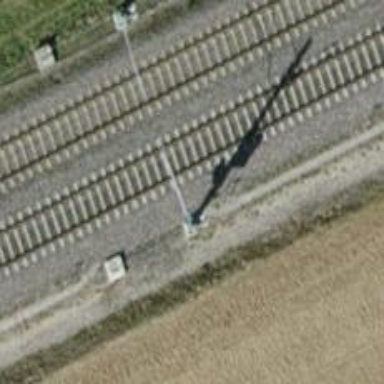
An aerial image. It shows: Catenary mast for power lines.